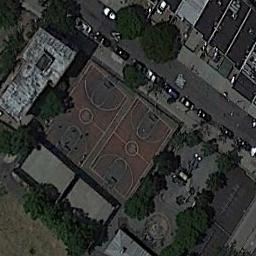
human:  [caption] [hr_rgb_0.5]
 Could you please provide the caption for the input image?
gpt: There are two basketball courts surrounded by trees and houses with a road pass by .

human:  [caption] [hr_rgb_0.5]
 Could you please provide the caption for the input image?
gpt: There are two red basketball courts .

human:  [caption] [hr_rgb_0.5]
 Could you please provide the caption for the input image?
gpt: The basketball courts are surrounded by trees,One street away from some buildings .

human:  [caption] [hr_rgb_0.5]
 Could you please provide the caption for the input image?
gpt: Two basketball courts next to a parking lot while some houses and some cars beside .

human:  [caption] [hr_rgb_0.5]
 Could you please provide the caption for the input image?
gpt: Many trees are near two basketball courts .